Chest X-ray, AP view. Patient: 56 years old, sex M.
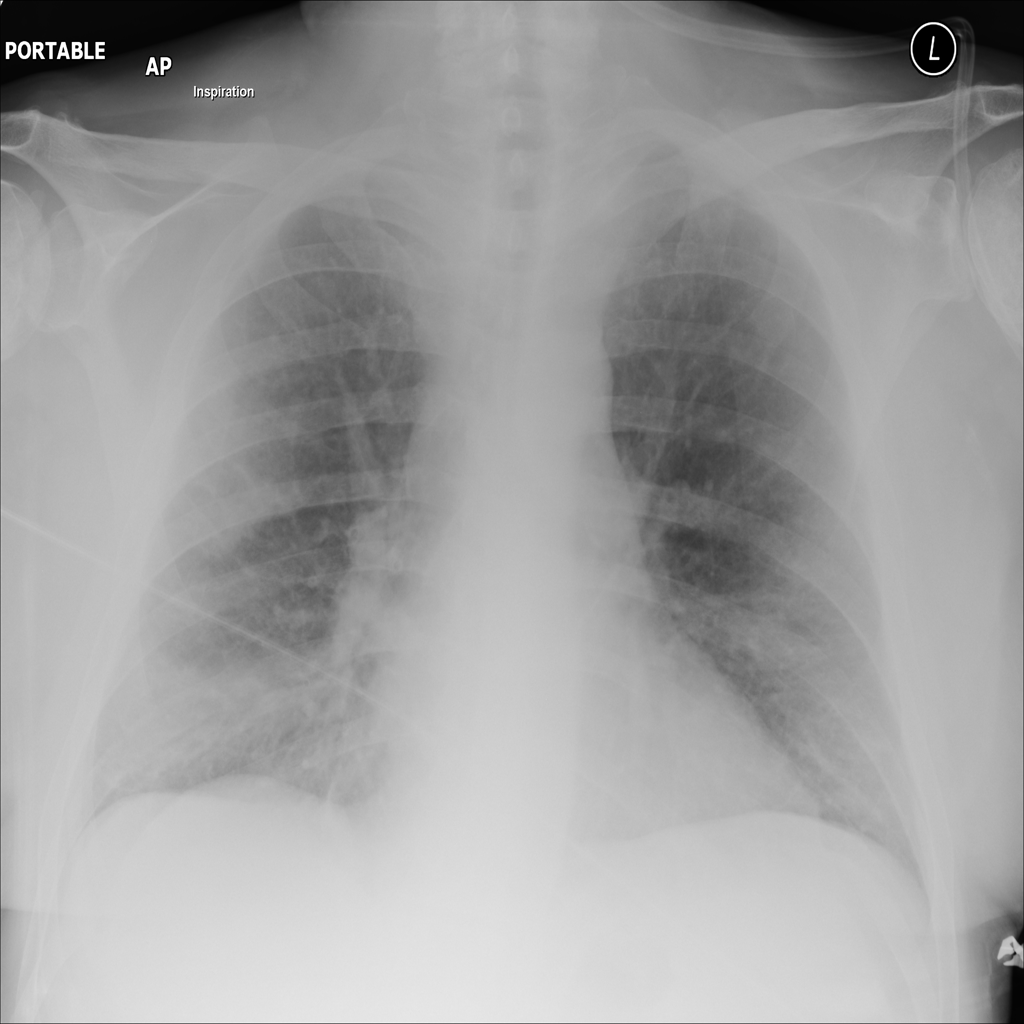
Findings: Consolidation